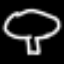
Label: mushroom